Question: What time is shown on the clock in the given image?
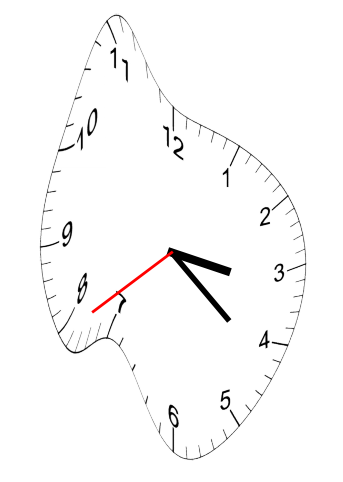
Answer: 03:21:39